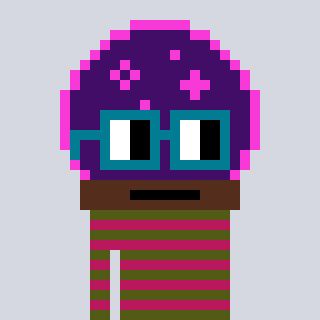
a pixel art character with square dark green glasses, a crystalball-shaped head and a darkpink-colored body on a cool background